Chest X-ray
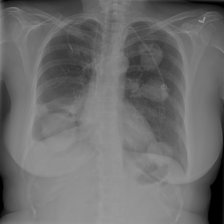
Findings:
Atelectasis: negative
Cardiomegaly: negative
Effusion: negative
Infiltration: negative
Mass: positive
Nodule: negative
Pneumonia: negative
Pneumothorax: negative
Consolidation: negative
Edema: negative
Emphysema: negative
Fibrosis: negative
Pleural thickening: negative
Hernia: negative